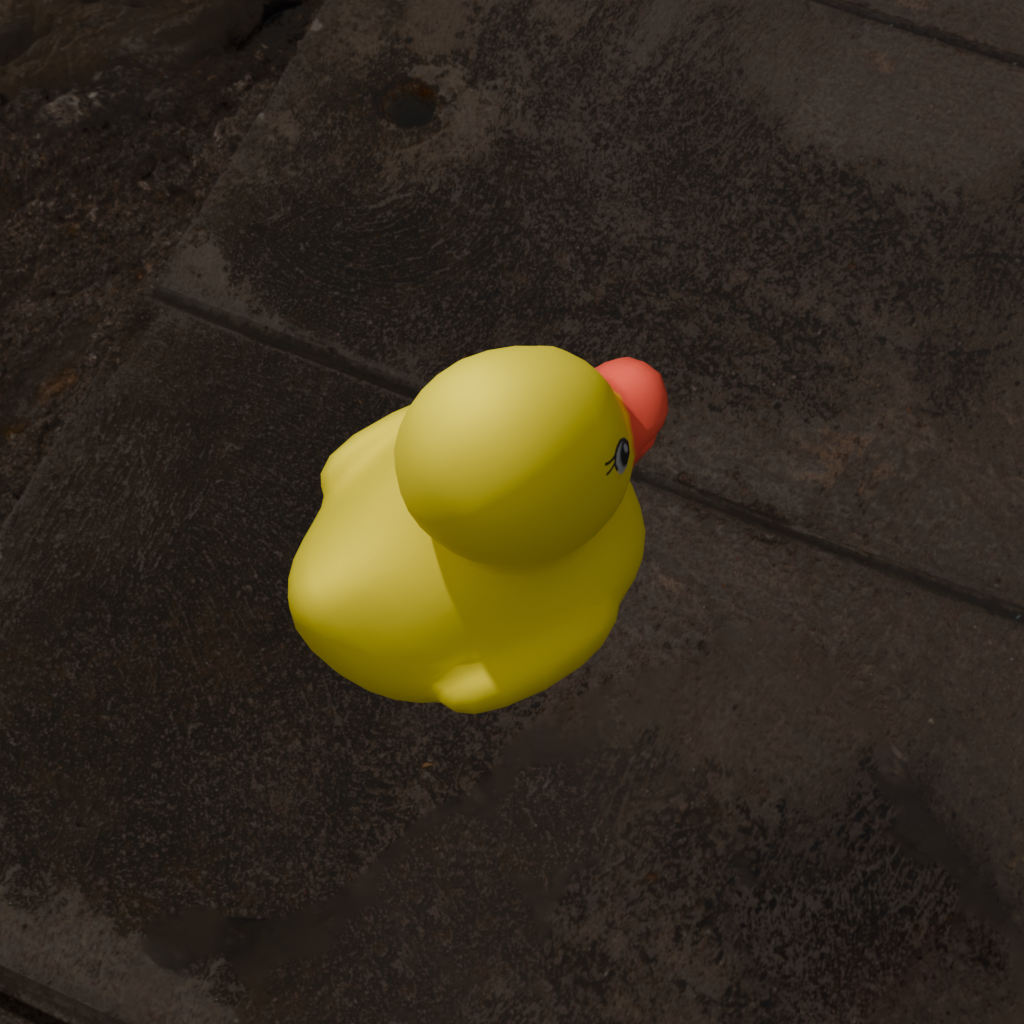
an image of a yellow rubber duck seen from <back_right_top> in a rocky pier extending into calm sea with a dramatic cloudy sky at sunset.